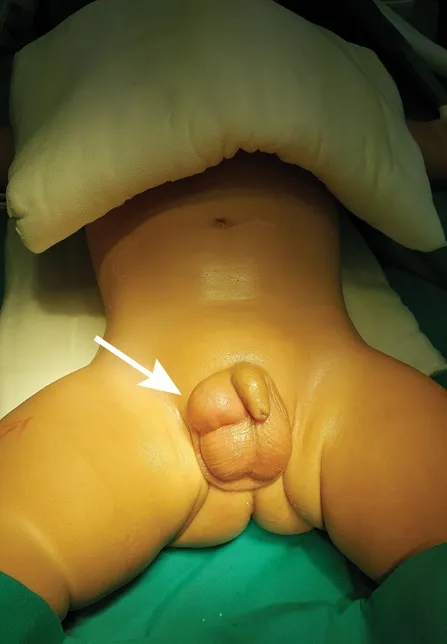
Tumor in the upper half of the right hemiscrotum marked by an arrow.
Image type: medical_photograph (other_medical_photograph)